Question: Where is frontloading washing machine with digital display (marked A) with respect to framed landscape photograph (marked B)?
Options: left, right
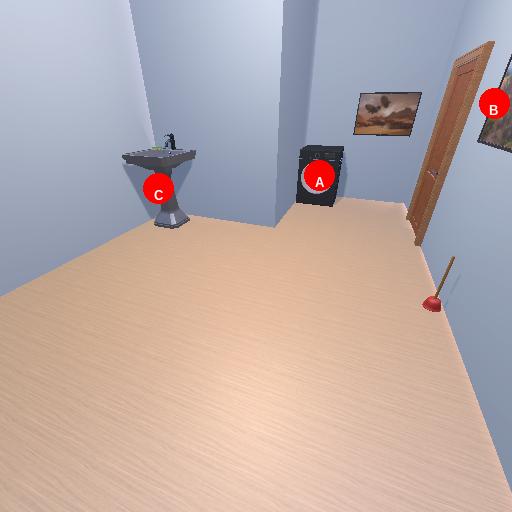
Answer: left